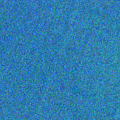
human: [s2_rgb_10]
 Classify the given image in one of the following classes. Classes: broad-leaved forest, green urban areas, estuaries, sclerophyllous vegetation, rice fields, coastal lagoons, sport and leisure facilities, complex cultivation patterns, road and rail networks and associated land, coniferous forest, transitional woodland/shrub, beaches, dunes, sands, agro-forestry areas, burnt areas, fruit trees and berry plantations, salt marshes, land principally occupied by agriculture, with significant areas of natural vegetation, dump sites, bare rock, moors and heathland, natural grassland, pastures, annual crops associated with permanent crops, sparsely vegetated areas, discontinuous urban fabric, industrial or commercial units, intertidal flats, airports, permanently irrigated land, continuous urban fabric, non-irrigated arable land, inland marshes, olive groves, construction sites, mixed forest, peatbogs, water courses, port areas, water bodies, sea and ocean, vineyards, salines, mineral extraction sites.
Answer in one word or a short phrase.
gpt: sea and ocean